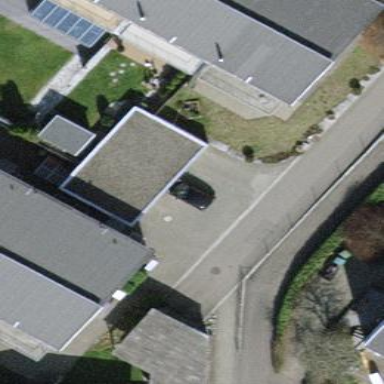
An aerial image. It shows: Garage building.